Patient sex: F
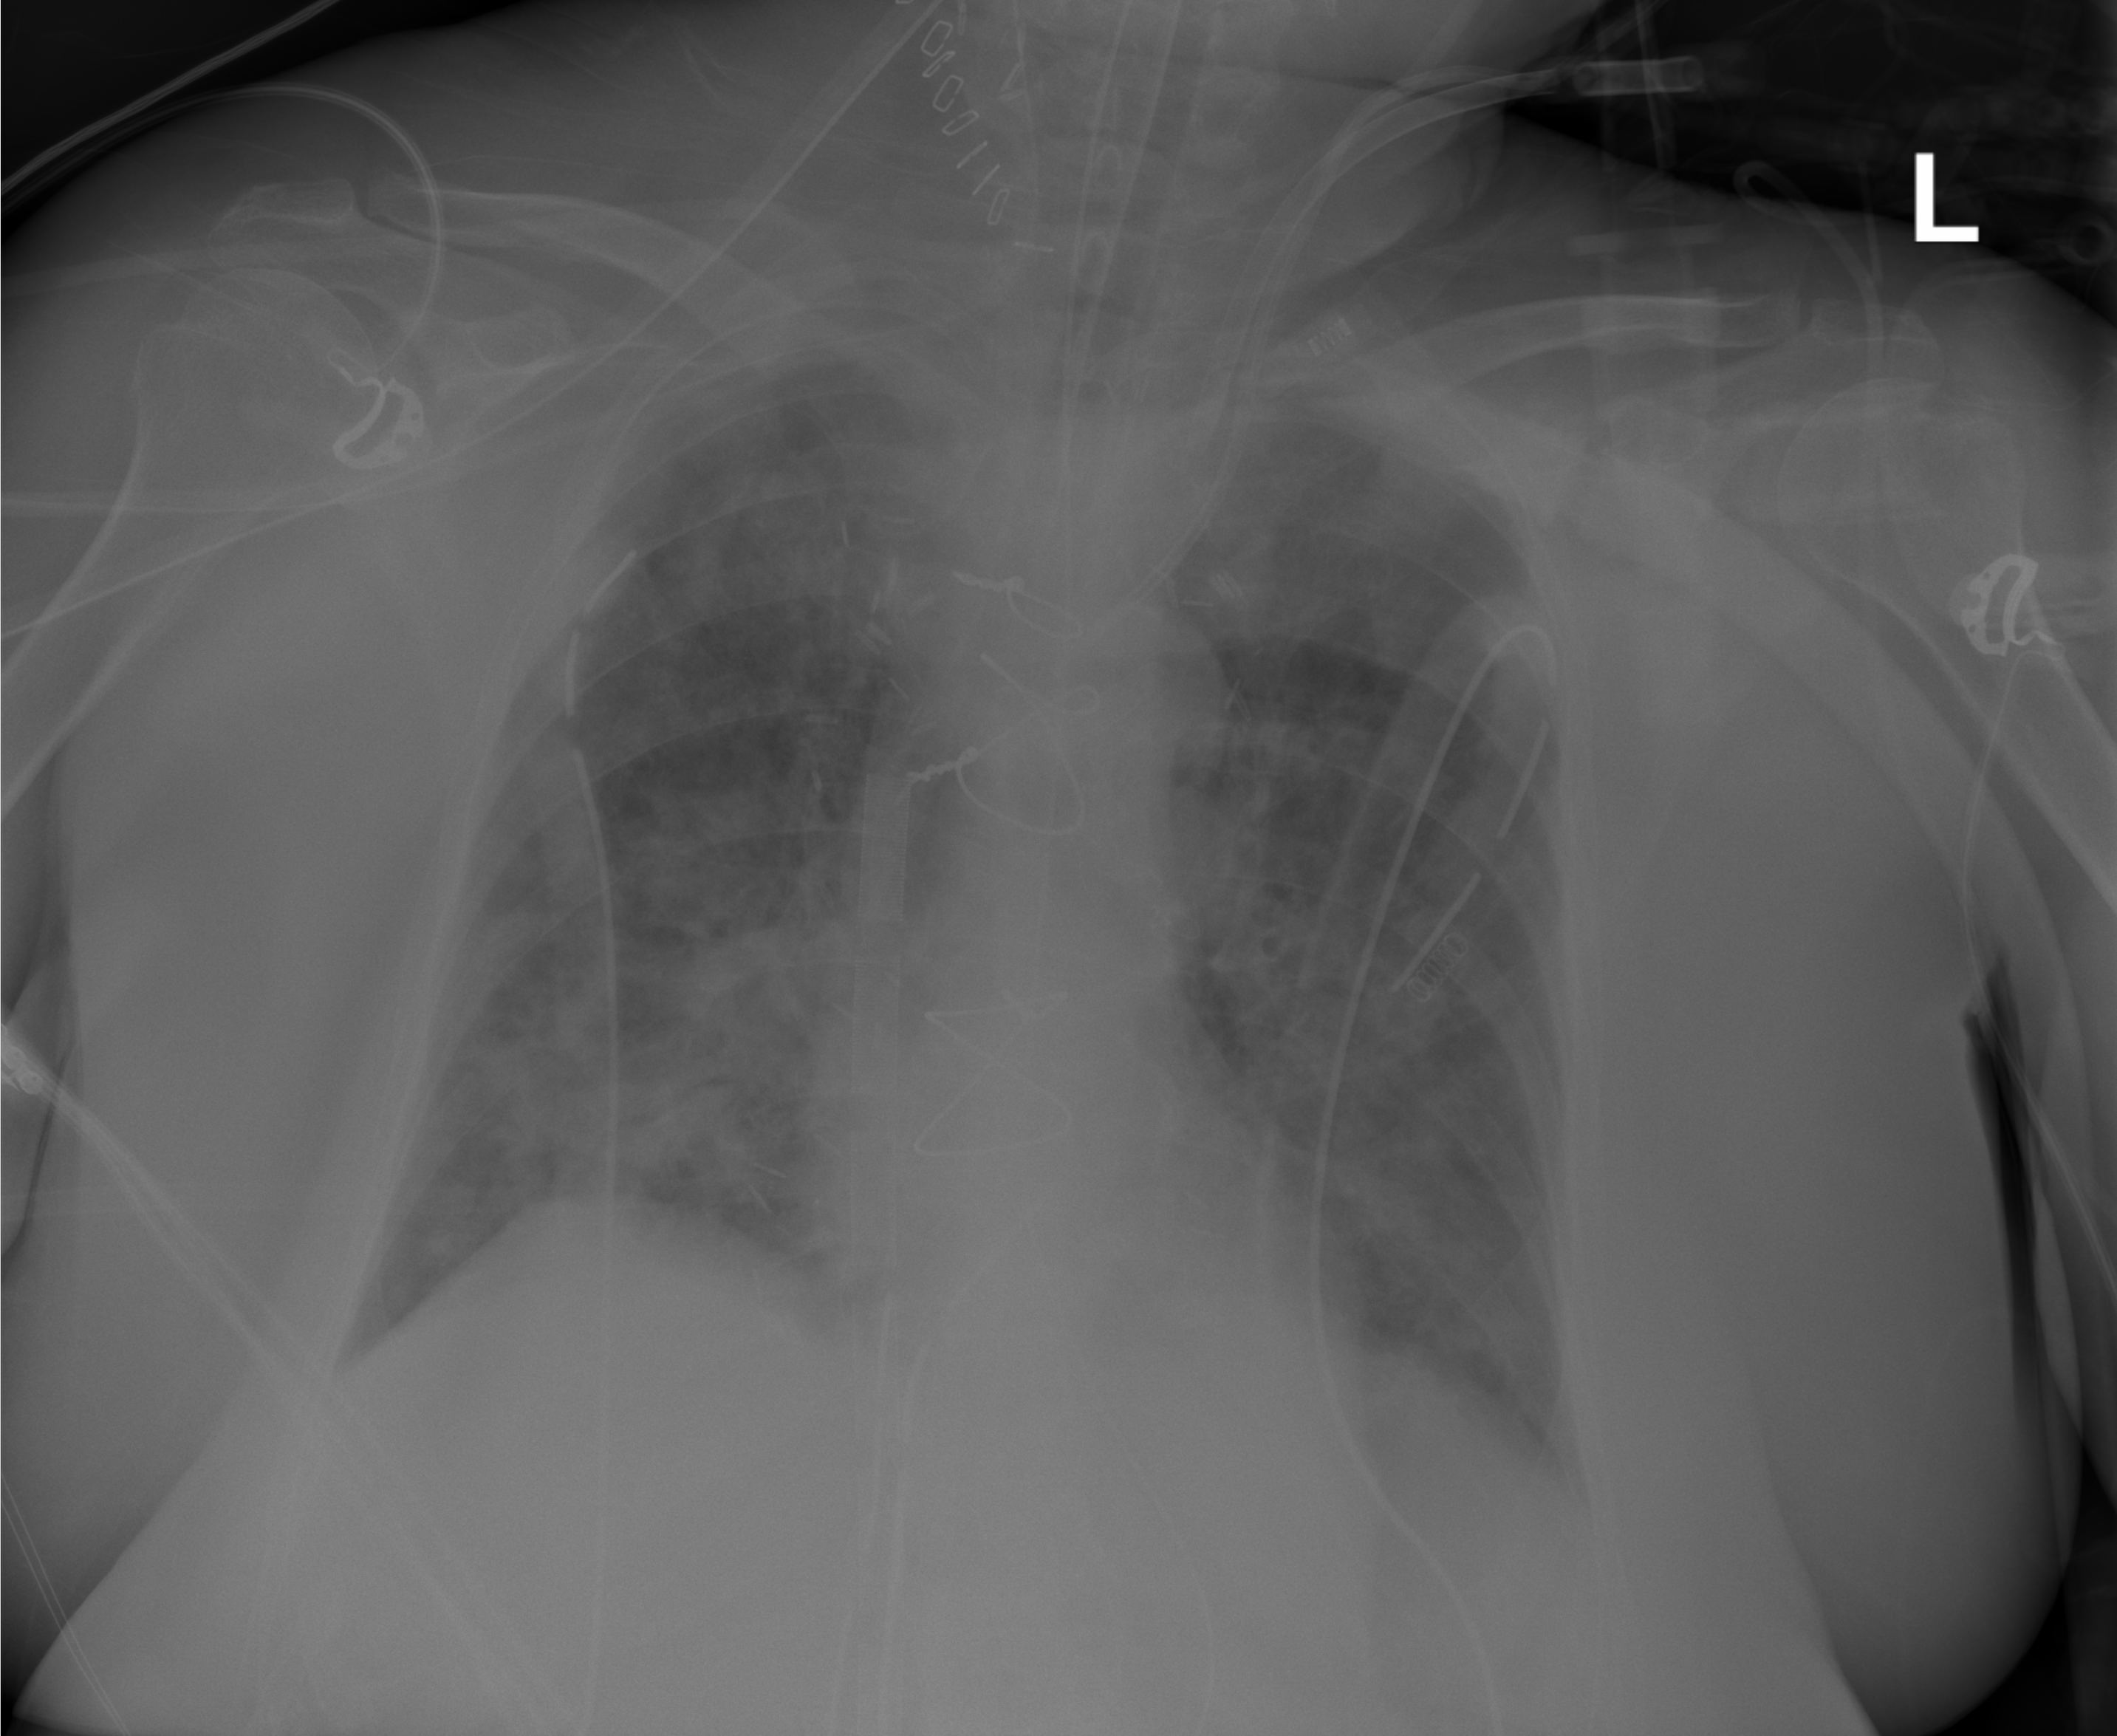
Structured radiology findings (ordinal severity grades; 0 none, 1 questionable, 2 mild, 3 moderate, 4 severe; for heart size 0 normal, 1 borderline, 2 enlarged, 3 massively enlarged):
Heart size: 0
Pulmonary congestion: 3
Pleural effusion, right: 0
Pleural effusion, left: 0
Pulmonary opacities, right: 3
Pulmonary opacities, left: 3
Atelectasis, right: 3
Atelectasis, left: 3